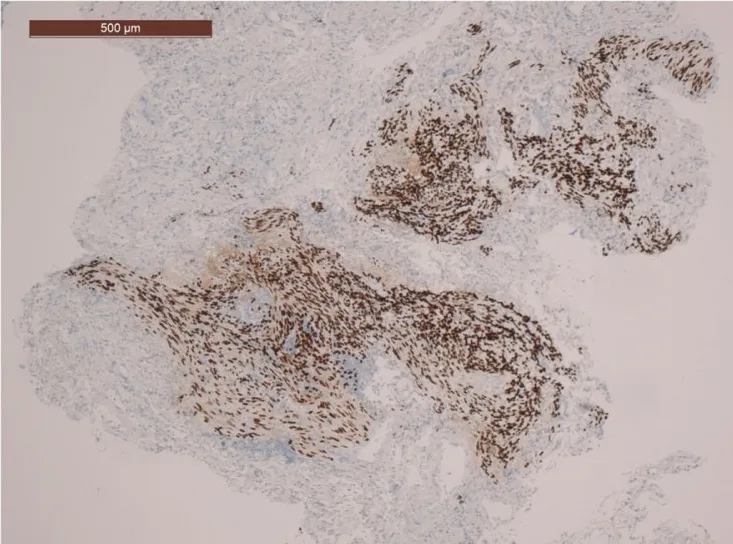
(b) Transbronchial biopsy of the lung (estrogen receptor immunohistochemical stain).
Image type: pathology (immunostaining)